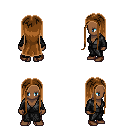
a pixel art fantasy rpg character, female body template, human, dark skin, gray robe, gold greaves, brown extra-long hairstyle, brown shoes, four views (front, back, left, right), 2x2 character sprite sheet, small pixel art, hard edges, no anti-aliasing